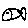
Label: fish